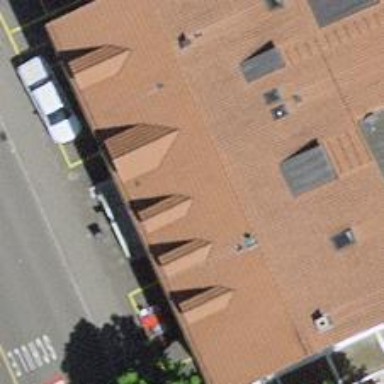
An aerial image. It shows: Restaurant.